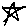
Label: star